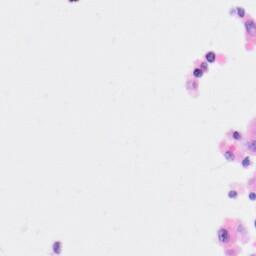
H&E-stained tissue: Kidney